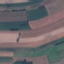
Land use / land cover: AnnualCrop